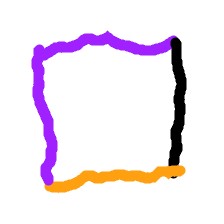
Shape: square